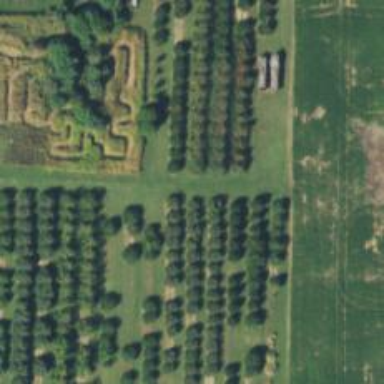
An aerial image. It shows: Row of trees in natural setting.